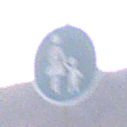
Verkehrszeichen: Gehweg
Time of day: Dusk
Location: Outdoor (Nature)
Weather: Clear
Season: NotSpecified
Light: Natural